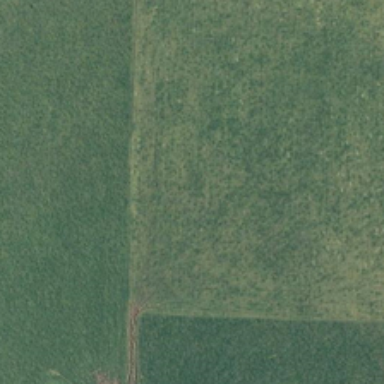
It is a piece of green meadow .